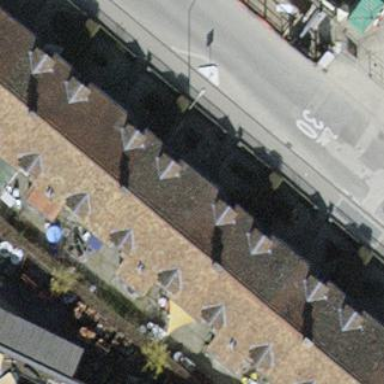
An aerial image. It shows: Terrace building.